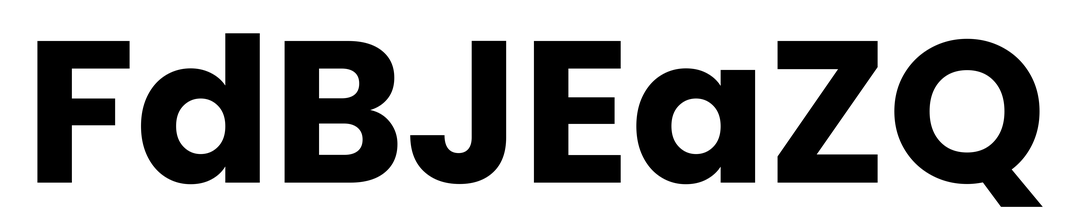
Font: Poppins-Bold